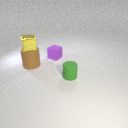
small yellow metal cube above large brown rubber cylinder